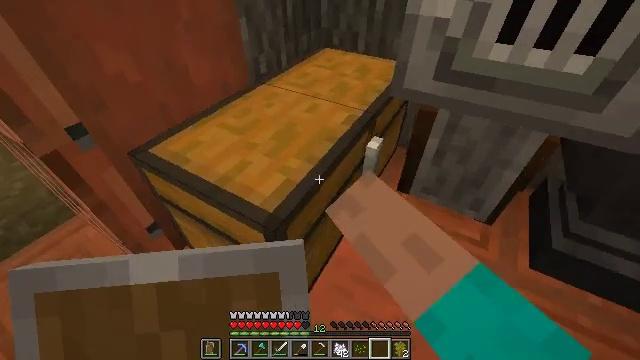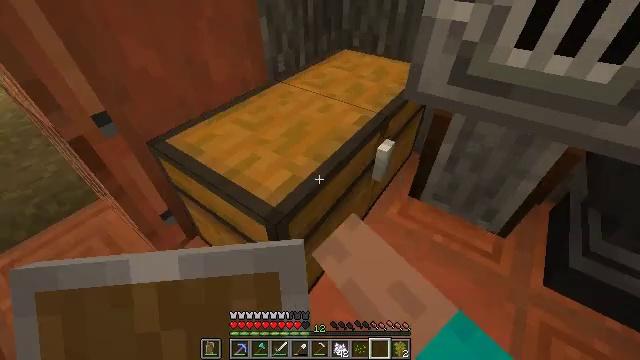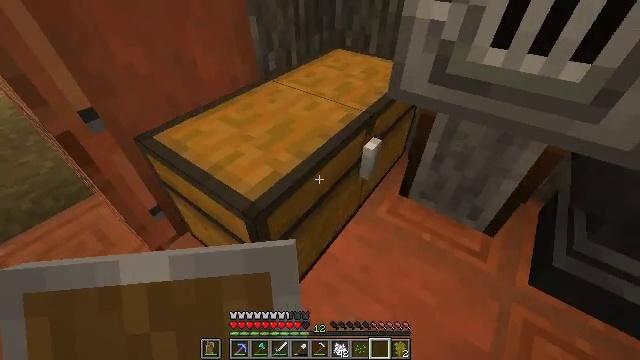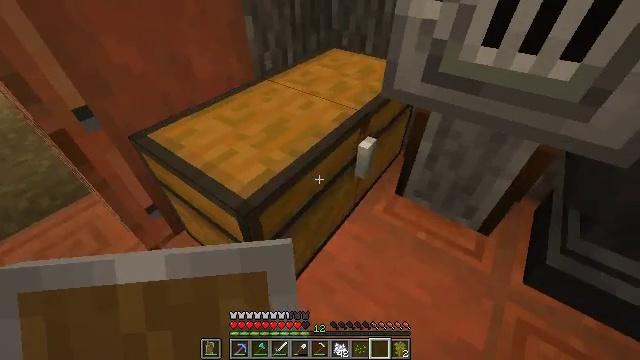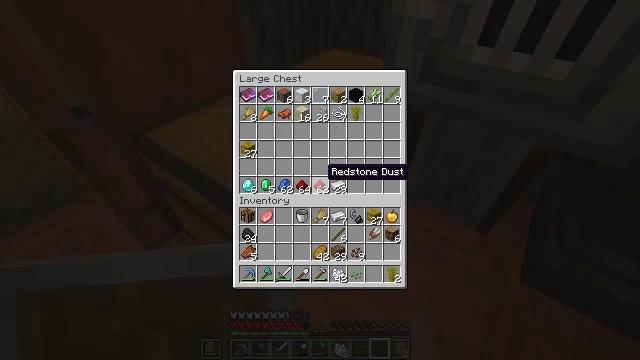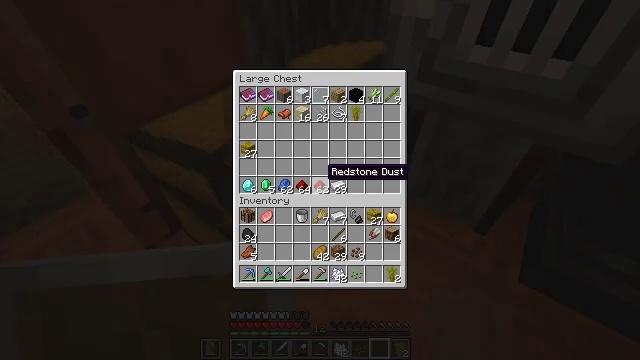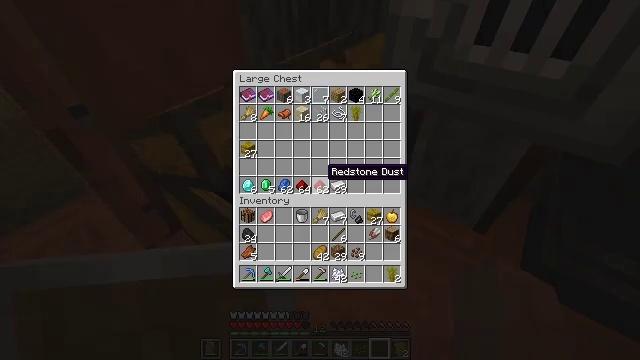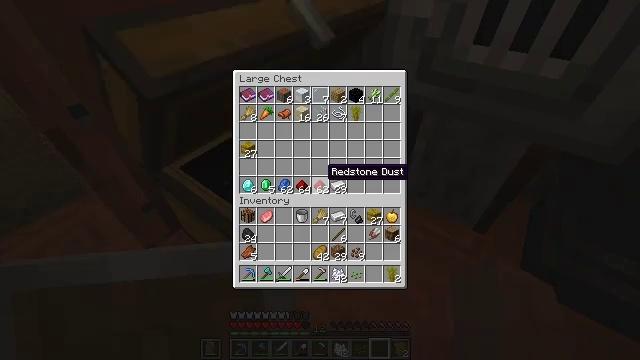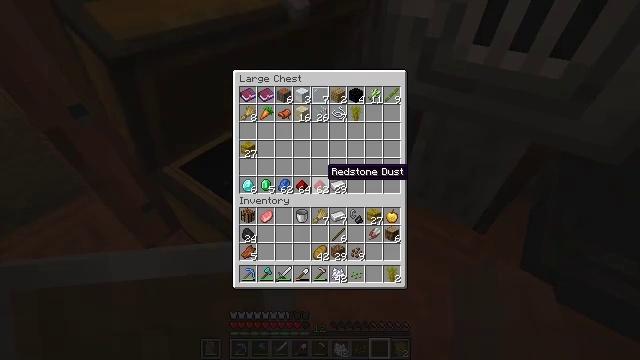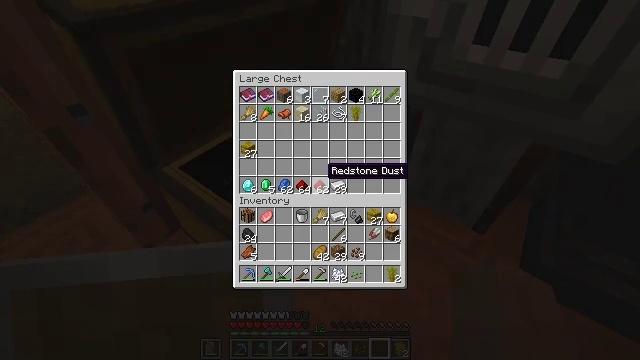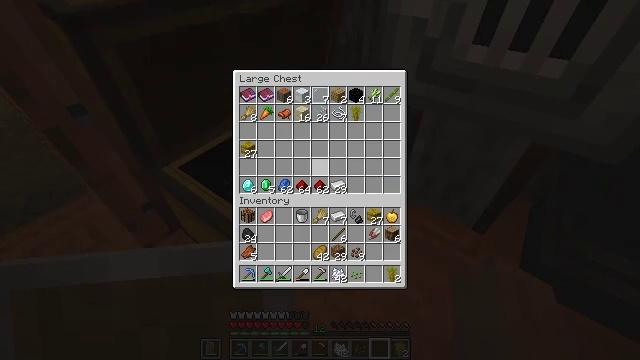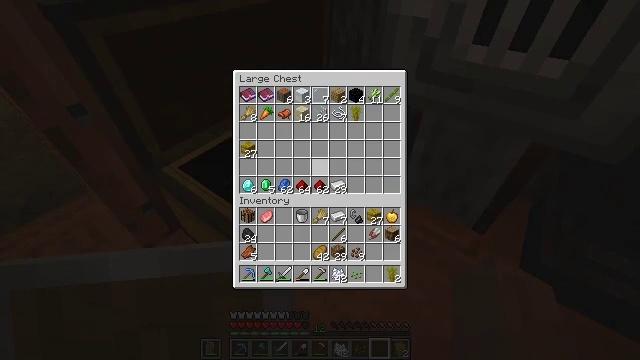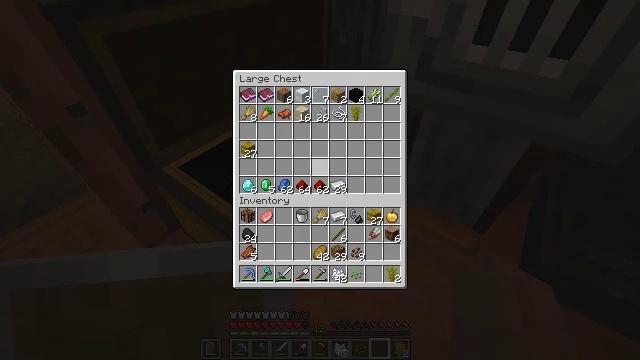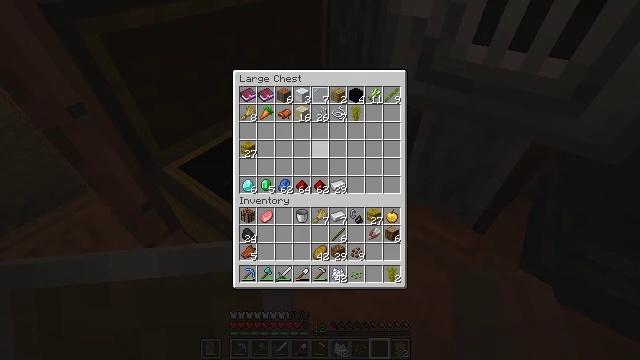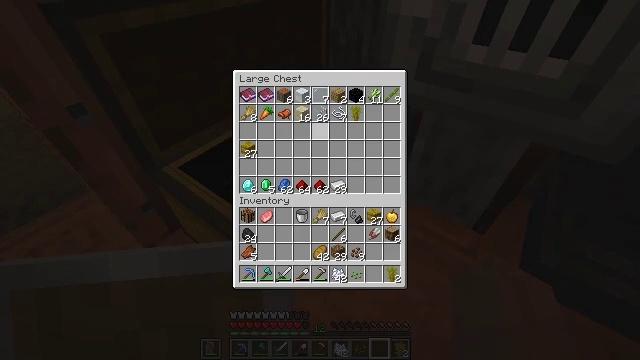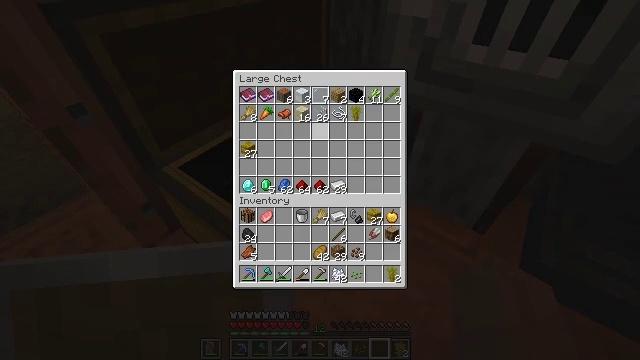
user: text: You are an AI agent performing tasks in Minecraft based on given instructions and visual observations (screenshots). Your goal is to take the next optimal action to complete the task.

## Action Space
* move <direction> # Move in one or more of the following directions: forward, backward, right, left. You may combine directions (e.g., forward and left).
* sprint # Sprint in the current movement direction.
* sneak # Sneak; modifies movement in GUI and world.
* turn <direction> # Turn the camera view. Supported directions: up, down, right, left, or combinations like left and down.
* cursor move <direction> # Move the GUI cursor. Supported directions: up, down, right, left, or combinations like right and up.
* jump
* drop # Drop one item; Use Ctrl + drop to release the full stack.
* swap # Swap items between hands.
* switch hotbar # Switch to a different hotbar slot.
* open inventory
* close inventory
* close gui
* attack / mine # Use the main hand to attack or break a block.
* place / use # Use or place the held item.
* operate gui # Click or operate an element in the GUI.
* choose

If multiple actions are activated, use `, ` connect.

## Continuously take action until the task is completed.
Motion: motion action
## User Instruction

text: Craft a bucket with three iron ingots.
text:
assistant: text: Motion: turn left
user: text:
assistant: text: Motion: no_op
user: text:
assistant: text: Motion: no_op
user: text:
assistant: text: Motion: open gui
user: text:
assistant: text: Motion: no_op
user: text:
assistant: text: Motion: no_op
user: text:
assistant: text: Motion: no_op
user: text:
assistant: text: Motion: no_op
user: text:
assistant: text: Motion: no_op
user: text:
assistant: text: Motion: no_op
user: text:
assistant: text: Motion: no_op
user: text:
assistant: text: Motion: cursor move up
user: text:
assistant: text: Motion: cursor move up
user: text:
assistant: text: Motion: cursor move up
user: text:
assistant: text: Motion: no_op
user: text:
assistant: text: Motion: no_op
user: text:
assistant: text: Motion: cursor move right and up
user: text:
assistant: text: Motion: cursor move right and up
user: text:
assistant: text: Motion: cursor move right and up
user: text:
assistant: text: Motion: no_op
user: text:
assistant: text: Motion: no_op
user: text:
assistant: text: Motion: no_op
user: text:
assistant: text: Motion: no_op
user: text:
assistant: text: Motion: cursor move left
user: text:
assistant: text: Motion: no_op
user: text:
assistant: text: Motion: cursor move right and down
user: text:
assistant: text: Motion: cursor move right and down
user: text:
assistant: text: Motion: cursor move right
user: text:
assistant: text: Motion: no_op
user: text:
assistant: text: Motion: no_op